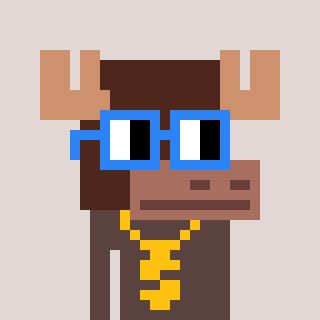
a pixel art character with square blue glasses, a moose-shaped head and a darkbrown-colored body on a warm background